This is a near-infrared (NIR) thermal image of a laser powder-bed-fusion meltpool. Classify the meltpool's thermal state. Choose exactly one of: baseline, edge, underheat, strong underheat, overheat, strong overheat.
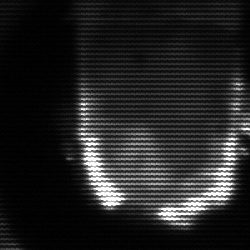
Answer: baseline